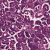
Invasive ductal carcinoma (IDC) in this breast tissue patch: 1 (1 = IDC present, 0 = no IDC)